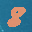
Label: 8